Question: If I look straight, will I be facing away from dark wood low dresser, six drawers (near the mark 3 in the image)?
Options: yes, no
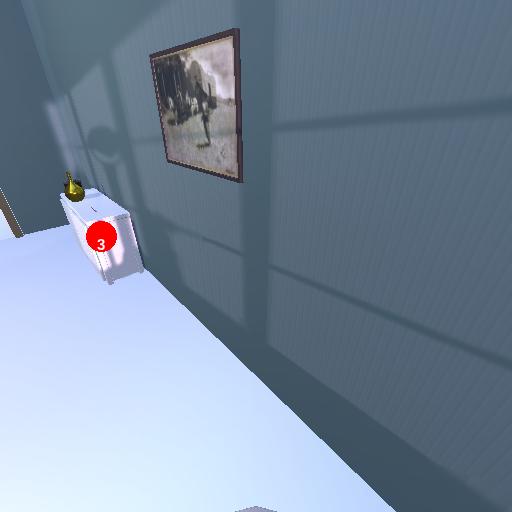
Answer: yes